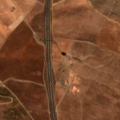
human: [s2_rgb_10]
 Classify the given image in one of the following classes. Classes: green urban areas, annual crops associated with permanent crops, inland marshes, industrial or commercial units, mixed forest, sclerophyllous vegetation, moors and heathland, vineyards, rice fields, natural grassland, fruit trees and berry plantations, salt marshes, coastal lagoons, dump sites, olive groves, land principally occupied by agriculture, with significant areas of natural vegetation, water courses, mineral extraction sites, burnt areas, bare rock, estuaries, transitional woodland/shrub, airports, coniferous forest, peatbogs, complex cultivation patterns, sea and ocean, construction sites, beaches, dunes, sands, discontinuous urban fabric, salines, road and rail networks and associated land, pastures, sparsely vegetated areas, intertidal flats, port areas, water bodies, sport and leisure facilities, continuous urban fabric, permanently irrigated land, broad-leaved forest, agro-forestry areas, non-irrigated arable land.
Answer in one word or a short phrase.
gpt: road and rail networks and associated land, non-irrigated arable land, transitional woodland/shrub